Question: I'm trying to implement a JEditorPane with hyperlinks. I'm using a HyperLinkListener but it seems to never trigger.
Code:
'''
JEditorPane editorPane = new JEditorPane("text/html", programInfo);
editorPane.addHyperlinkListener(e -> {
System.out.println("CLICK");
if (e.getEventType().equals(HyperlinkEvent.EventType.ENTERED))
try {
if (Desktop.isDesktopSupported()) {
Desktop.getDesktop().browse(e.getURL().toURI());
}
} catch (IOException e1) {
e1.printStackTrace();
} catch (URISyntaxException e1) {
e1.printStackTrace();
}
});
JOptionPane.showMessageDialog(contentPane, editorPane);
'''
Sample HTML:
'''
<body>
<p><b>Author:</b> James - <a href="http://www.sample.co.uk">sample</a></p>
</body>
'''
This leads to this:

But when I click on the links nothing happens.
I'm testing this on Ubuntu 14.04.
I have set Look and Feel to system.
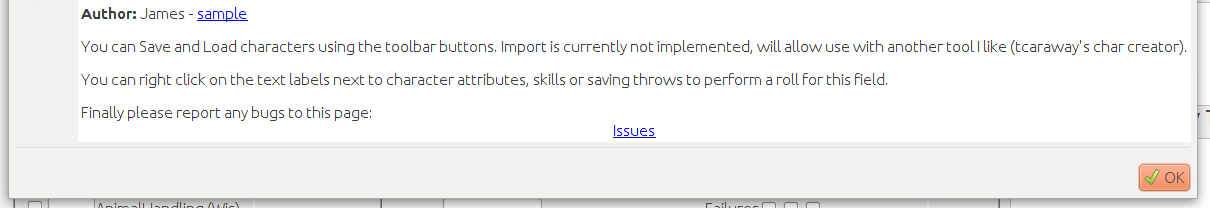
Answer: EDIT: thanks to @AndrewThompson for finding the real issue.
The reason why it does not trigger events is because the editor pane will only fire events when it is not editable. So, to make your code work you should add this line after the construction of the editorPane:
'''
editorPane.setEditable(false);
'''
Below you can find a self contained example:
'''
public class TestFrame extends JFrame {
public static void main(String[] args) {
JEditorPane editorPane = new JEditorPane("text/html", "test <a href="http://example.com">link to example.com</a>");
editorPane.addHyperlinkListener(new HyperlinkListener() {
@Override
public void hyperlinkUpdate(HyperlinkEvent e) {
System.out.println("CLICK");
if (e.getEventType().equals(HyperlinkEvent.EventType.ENTERED)) try {
if (Desktop.isDesktopSupported()) {
Desktop.getDesktop().browse(e.getURL().toURI());
}
}
catch (IOException e1) {
e1.printStackTrace();
}
catch (URISyntaxException e1) {
e1.printStackTrace();
}
}
});
editorPane.setEditable(false); // otherwise ignores hyperlink events!
JFrame frame = new JFrame("EditorPane Example");
frame.add(editorPane);
frame.setSize(300,200);
frame.setVisible(true);
} }
'''
(sorry, I removed the lambda because I don't have a jdk8 on this PC)